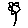
Label: flower